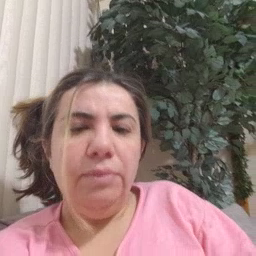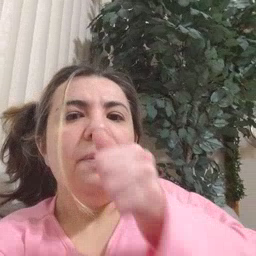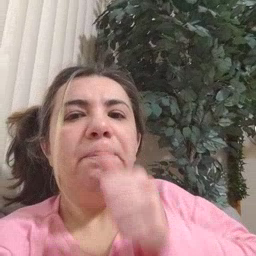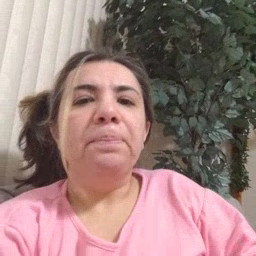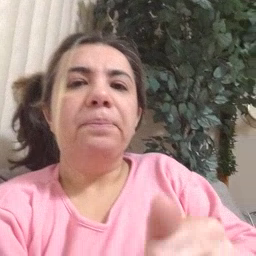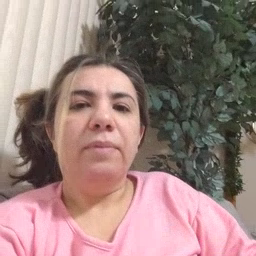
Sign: hide